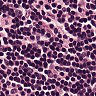
Metastatic tissue present: no